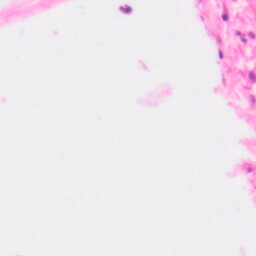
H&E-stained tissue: Colon